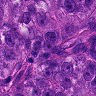
Metastatic tissue present: yes